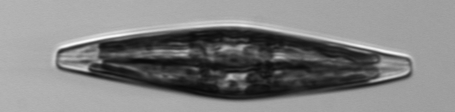
Label: Pleurosigma